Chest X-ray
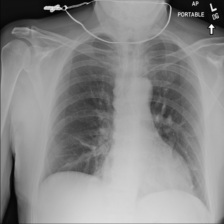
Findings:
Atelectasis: positive
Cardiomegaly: negative
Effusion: negative
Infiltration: negative
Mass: negative
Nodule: negative
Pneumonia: negative
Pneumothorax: negative
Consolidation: negative
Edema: negative
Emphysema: negative
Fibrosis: negative
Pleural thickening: negative
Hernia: negative